Interaction volume radius: 10 \u00c5
Interaction volume height: 10 \u00c5
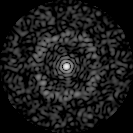
Disorder parameter: 0.834